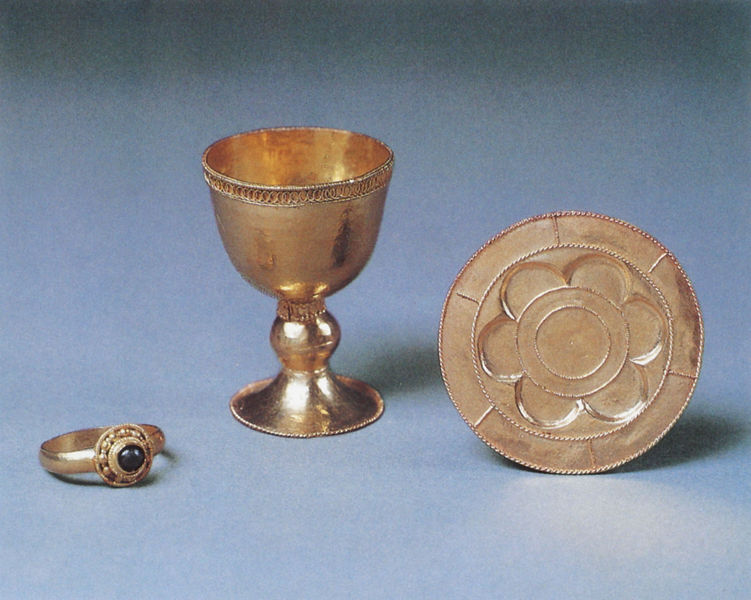
Titel: Kelch, Patene und Ring aus dem Grab Erzbischofs Ruobert von Trier (931-956)
Institution: Trier, Unsere Liebe Frau und St. Laurentius
Schlagwörter: blau, fuß, blume, schmuck, schwarz, band, stein, teller, gold, kelch, drei, rand, platte, ring, foto, fotografie, becher, messing, kranz, rosette, schatz, schmiede, schmiedearbeit, grabbeigaben